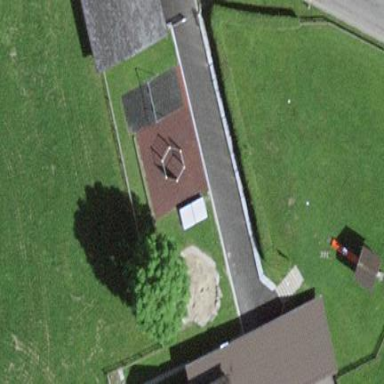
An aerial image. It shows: Playground area for leisure land.